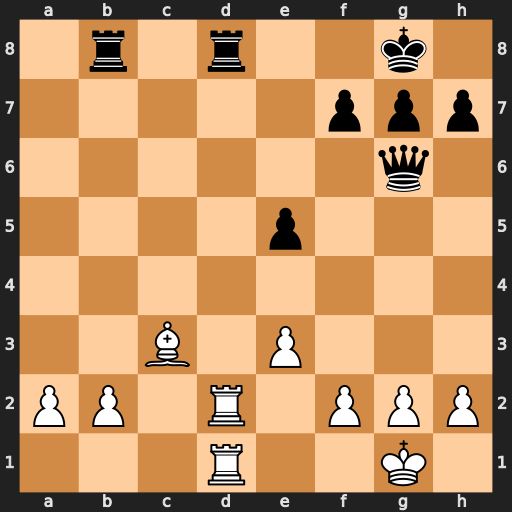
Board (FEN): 1r1r2k1/5ppp/6q1/4p3/8/2B1P3/PP1R1PPP/3R2K1
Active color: w
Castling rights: -
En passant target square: -
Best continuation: Rxd8+ Rxd8 Rxd8#